Question: '''
static inline int my_function() __attribute__((always_inline));
static inline int my_function()
{
//...
}
'''
So I have declared my function as above although in the binary the function is branched to and not inlined, therefore a simple NOP could render the whole function useless.

How can I force Xcode 4.6 to inline the function?
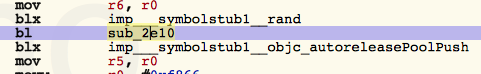
Answer: Your function as you give it here has no prototype: you don't provide the type of the arguments. In C just having '()' in the declaration means that the function receives an unknown number of arguments. Probably the compiler then supposes not to know enough about the function to inline it. Use '(void)' to declare a function without arguments.